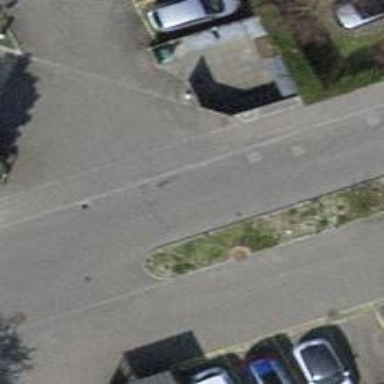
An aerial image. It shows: Service road with sidewalk alongside.